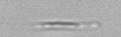
Label: Bacillariophyceae